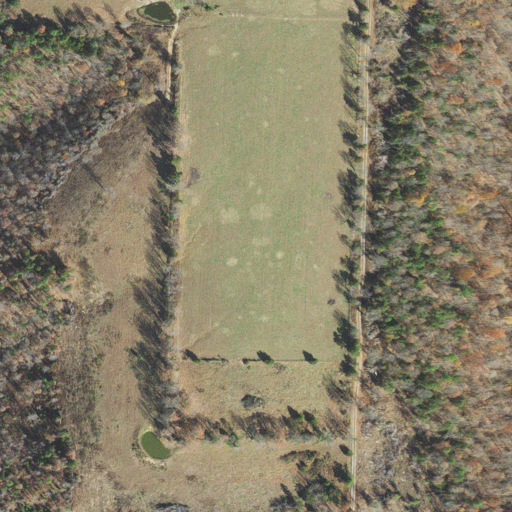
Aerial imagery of ridge(s) in Arkansas named Dodd Ridge containing deciduous forest, pasture, mixed forest, open development, and grassland